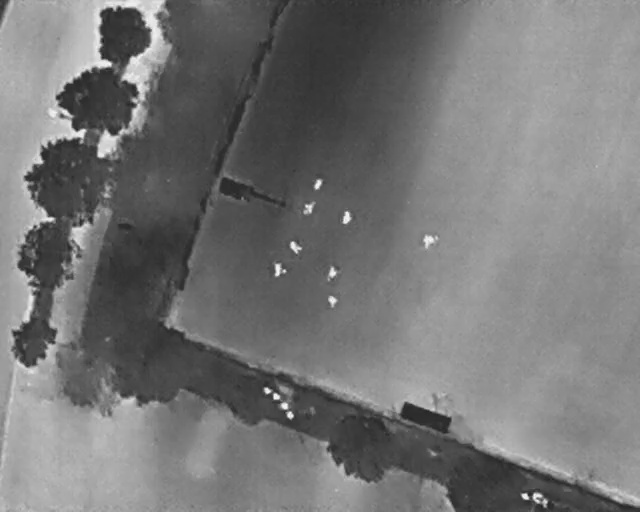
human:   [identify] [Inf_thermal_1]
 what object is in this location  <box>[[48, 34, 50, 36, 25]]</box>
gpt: <ref>1 small person at the center</ref>